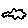
Label: cloud